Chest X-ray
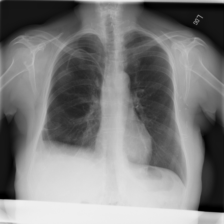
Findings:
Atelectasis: negative
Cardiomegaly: negative
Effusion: negative
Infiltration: negative
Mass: negative
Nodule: positive
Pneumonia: negative
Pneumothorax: negative
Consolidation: negative
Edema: negative
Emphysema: negative
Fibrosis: negative
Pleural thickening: negative
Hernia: negative